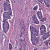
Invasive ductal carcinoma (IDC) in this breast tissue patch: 1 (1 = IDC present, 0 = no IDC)